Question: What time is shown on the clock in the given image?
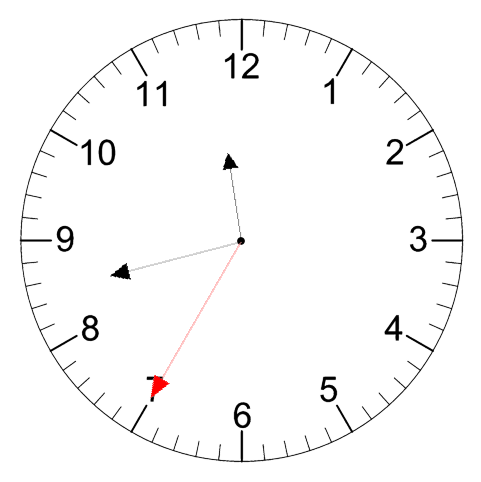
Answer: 11:42:35